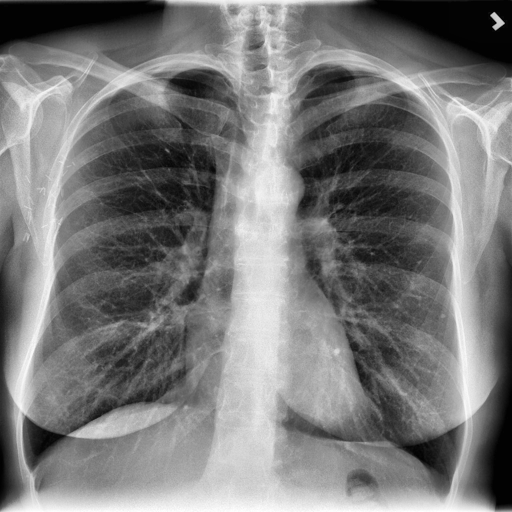
Finding: NORMAL